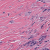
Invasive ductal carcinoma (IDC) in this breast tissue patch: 1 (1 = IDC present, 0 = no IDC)